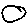
Label: circle